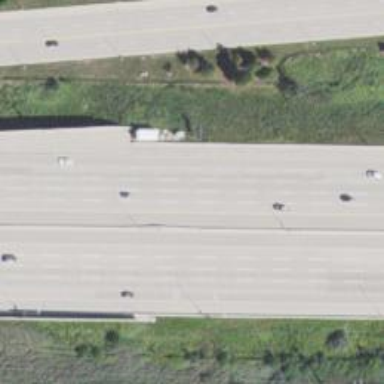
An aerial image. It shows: Motorway.